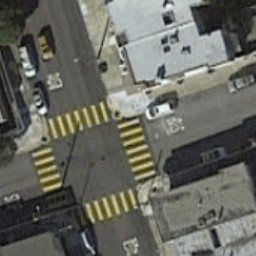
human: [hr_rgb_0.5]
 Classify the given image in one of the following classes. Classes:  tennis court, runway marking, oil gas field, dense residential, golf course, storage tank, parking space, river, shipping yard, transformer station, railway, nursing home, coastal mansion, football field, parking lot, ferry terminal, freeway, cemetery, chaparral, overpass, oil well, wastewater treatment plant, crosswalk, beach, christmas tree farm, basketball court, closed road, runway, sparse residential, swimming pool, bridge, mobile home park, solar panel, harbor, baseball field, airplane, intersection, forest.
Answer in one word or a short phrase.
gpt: crosswalk